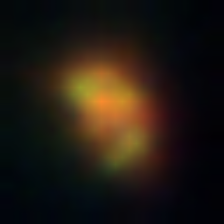
Taxon: NanoPlankton
Group: Other